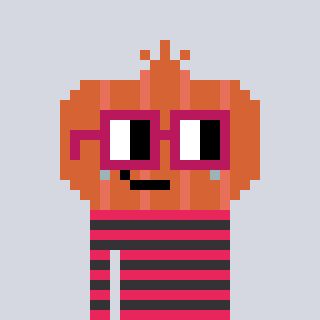
a pixel art character with square dark red glasses, a onion-shaped head and a grayscale-colored body on a cool background